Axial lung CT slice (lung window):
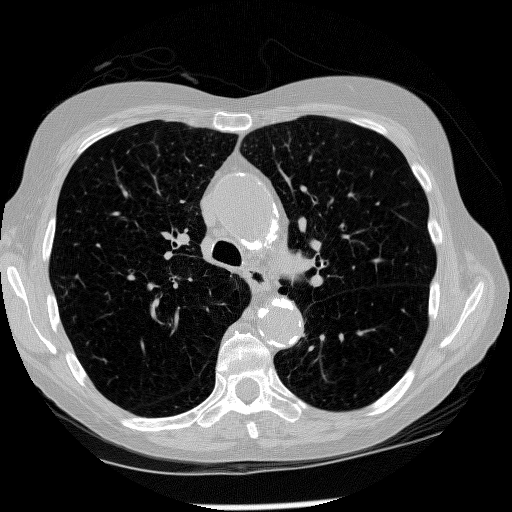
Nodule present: no